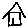
Label: house